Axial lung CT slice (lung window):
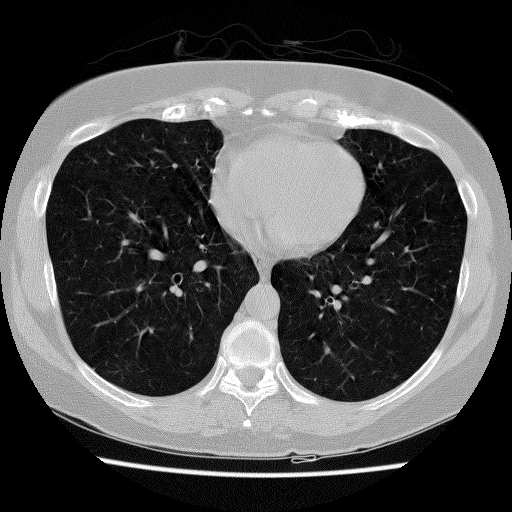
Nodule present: no